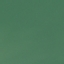
Land use / land cover class: SeaLake